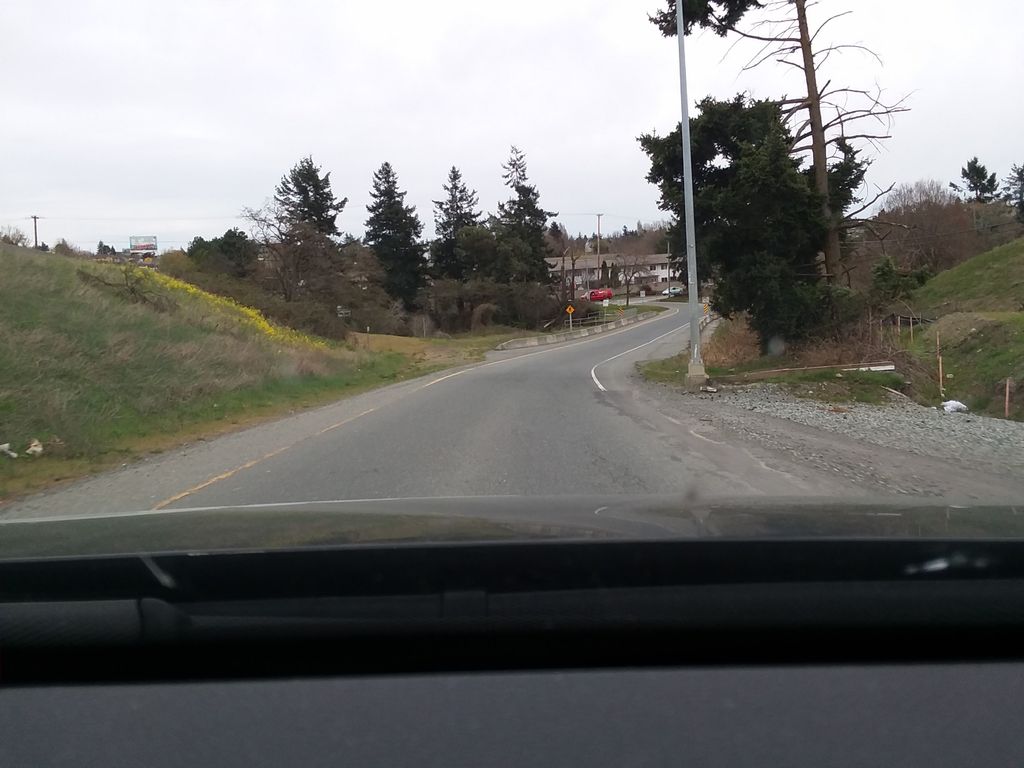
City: victoria